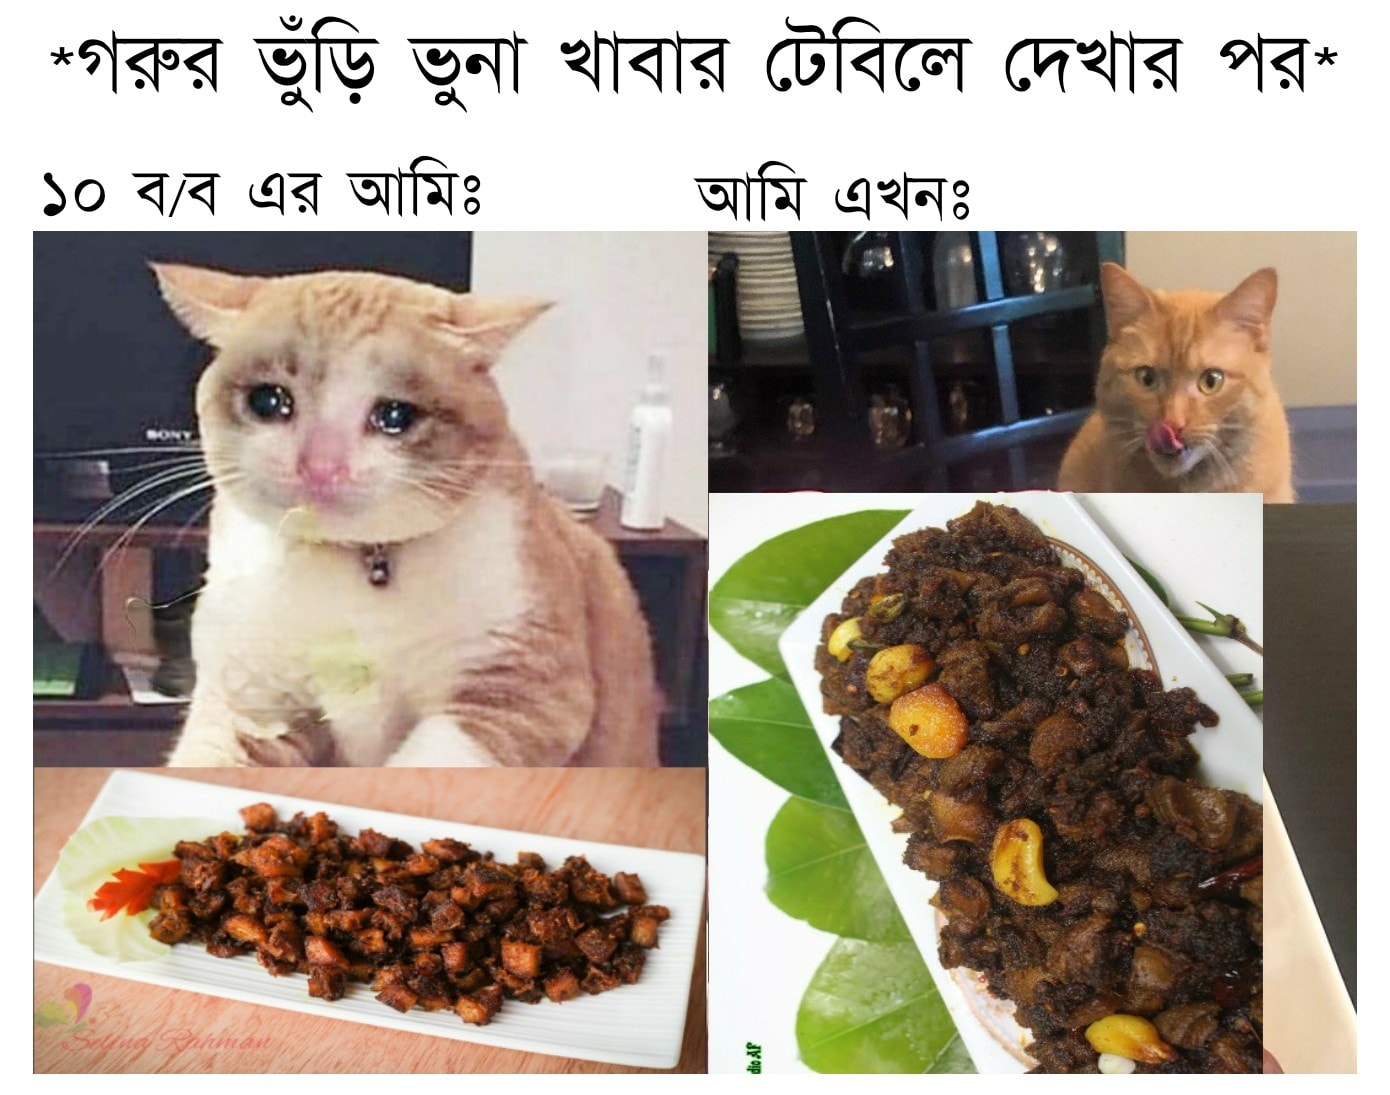
Caption: এত গ্লো করছো , বিয়ের প্ল্যান হচ্ছে নাকি ?   হ্যাঁ কাল একটা পরশু একটা    আমার না , আমার বিজনেস অন্যদের বিয়ের ফাংশন প্ল্যান করা
Label: non-hate